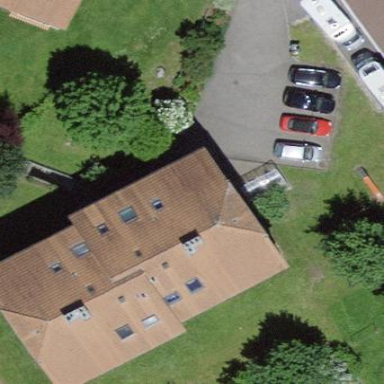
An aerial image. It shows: Residential building.